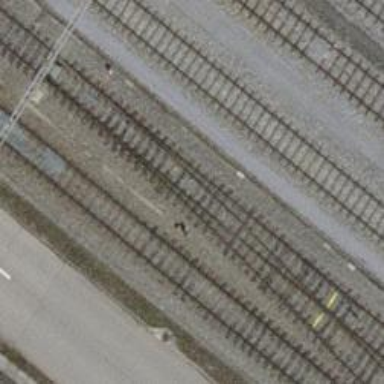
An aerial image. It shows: Railway switch.